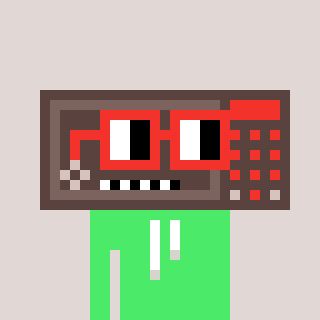
a pixel art character with square red glasses, a wallsafe-shaped head and a teal-colored body on a warm background